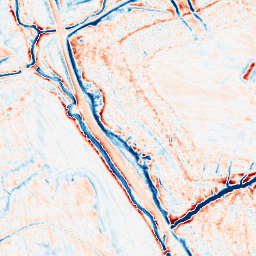
Category: edge_preserving
Decomposition family: anisotropic_diffusion
Decomposition parameters: iterations: 20
kappa: 10
gamma: 0.2
Upsampling method: quintic
Upsampling parameters: scale: 2
Upsampling scale: 2